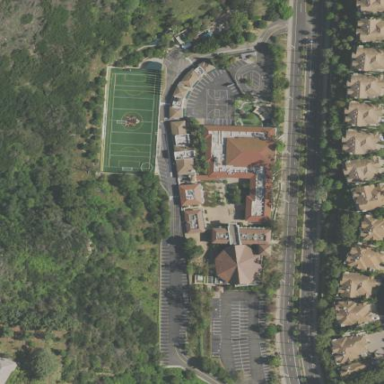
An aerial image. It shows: School.